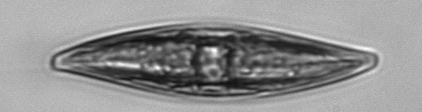
Label: Pleurosigma